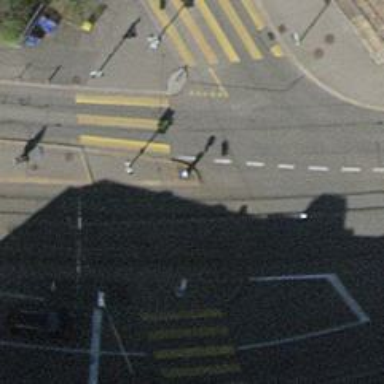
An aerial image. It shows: Road crossing with traffic signals.